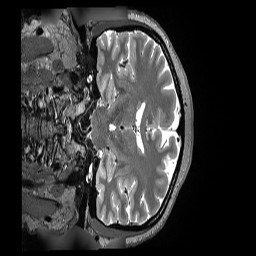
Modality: T2w
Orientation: coronal
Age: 41
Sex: female